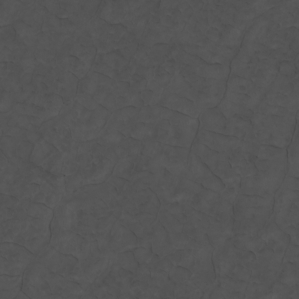
Label: non_frost